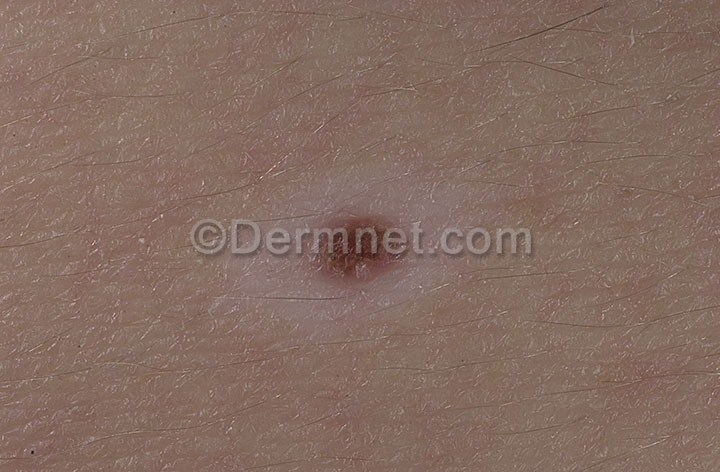
Disease: Melanoma Skin Cancer Nevi and Moles